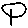
Label: tree